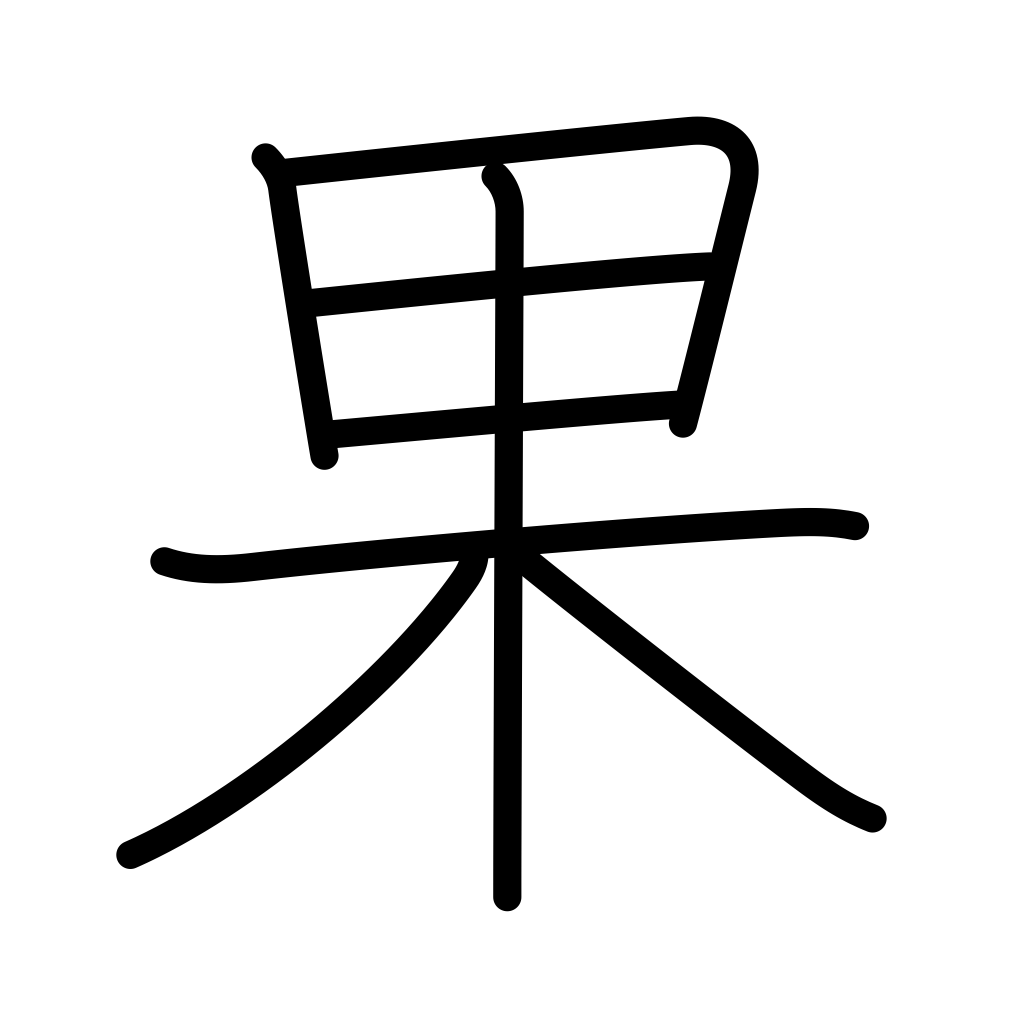
Meaning: fruit, reward, carry out, achieve, complete, end, finish, succeed